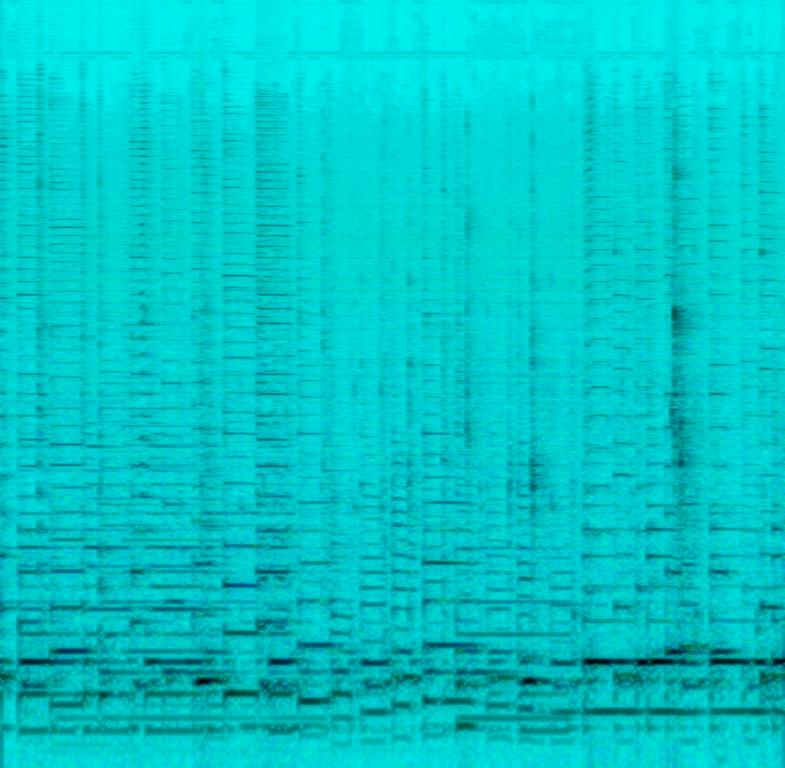
The low quality recording features an acoustic guitar blues melody. The recording is very noisy, roomy and you can hear cars passing by in the background.